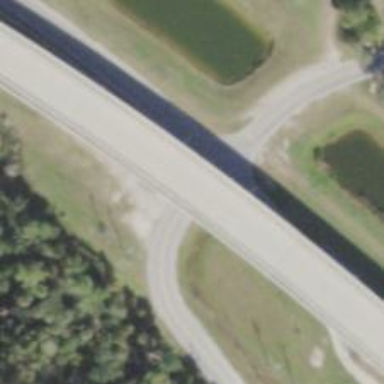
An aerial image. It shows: Asphalt road on secondary bridge.